Question: This is my starting point. I have separated the specific column of my data which I want to count the specific number of times 0 and 1 appear

'''
print(sr.count(0))
AttributeError: 'Int64Index' object has no attribute 'levels'
'''
I have tried using the above code but it states and as evident the AttributeError shows up.
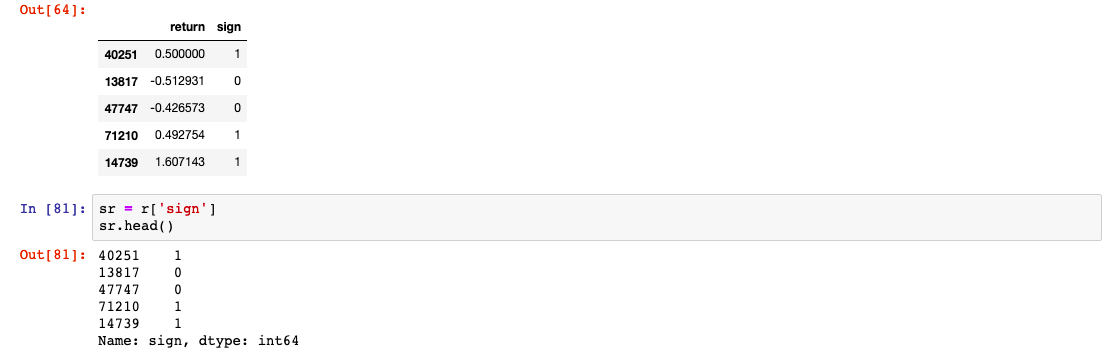
Answer: You have to make it a list first:
'''
print(sr.tolist().count(0))
'''
Then it would be good.
Output:
'''
2
'''